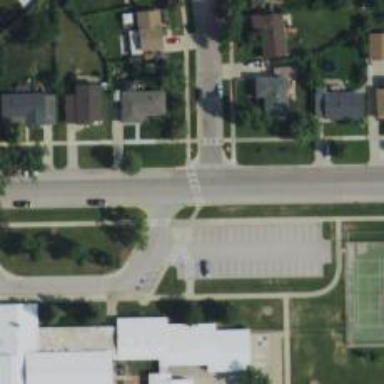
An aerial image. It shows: Marked crossing on footway.